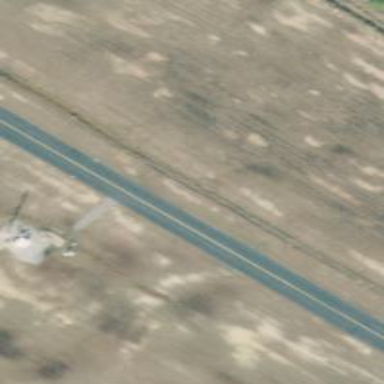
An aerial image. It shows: Image of taxiway at airport.